Question: I am getting this issue, and I don't understand what I am doing wrong as I did this same exact approach for another component on this site, and works perfectly....

'''
public $messages;
public function mount($messages)
{
$this->messages = $messages;
}
'''
'''
<div class="flex flex-col">
@foreach ($messages as $message)
{{$message->content}}
@endforeach
</div>
'''
Everything works and it outputs all the messages correctly.
When I try and pass in a livewire component into the for each, it gives that error.
'''
@foreach ($messages as $message)
@livewire('chat.show-message', ['message'=>$message], key('show-message-'.$message->id))
@endforeach
// ShowMessage.php
public $user;
public $message;
public $user_id;
public $content;
public function mount($message)
{
$this->message = $message;
}
'''
Honestly am lost on what I am doing wrong, as I copied the exact same code and changed the variables that I used before. It works right now on the site when I do nested components.
'''
<div class="flex flex-col space-y-4 py-4 overflow-y-auto">
@foreach ($chats as $chat)
@livewire('kanbans.show-sidebar-chat-message', ['chat'=>$chat], key('chat-'.$chat->id))
@endforeach
</div>
'''
I redid this component already twice, and can't find any syntax issues or spelling errors. =/
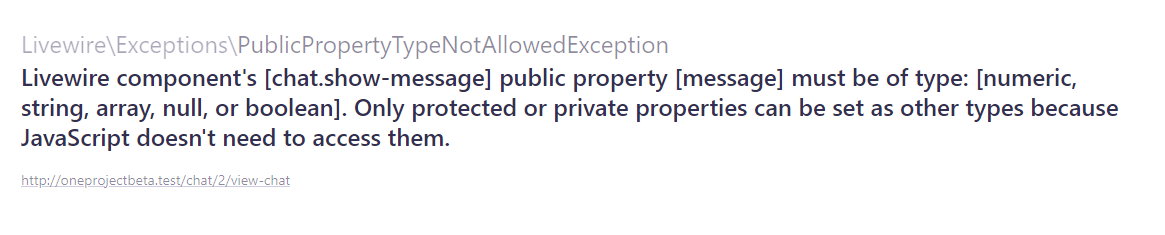
Answer: The issue was with the DB Facade query
'''
$messages = DB::select('SELECT * FROM chat_messages
WHERE (receiver_id = :auth_id and user_id = :user) OR (receiver_id = :user2 AND user_id = :auth_id2)',
['auth_id' => $auth_id, 'user' => $user->id, 'auth_id2' => $auth_id, 'user2' => $user->id]);
'''
Although not sure yet how to pass in the '$user->id' but when I set the user id to #2, the livewire components work as intended.
'''
public function view($user)
{
$user=User::where('id',$user)->firstOrFail();
$messages = ChatMessage::where(function ($query){
$query->where('user_id', '=', auth()->id() )
->where('receiver_id', '=', 2 );
})->orWhere(function ($query){
$query->where('user_id', '=', 2)
->where('receiver_id', '=', auth()->id() );
})->get();
return view('backend.chat.view-contact-chat',compact('user','messages'));
}
'''